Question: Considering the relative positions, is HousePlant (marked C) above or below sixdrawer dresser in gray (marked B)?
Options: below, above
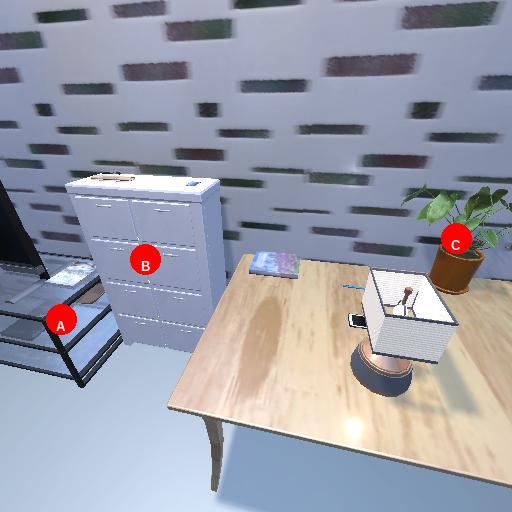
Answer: below